Question: I've setup a site for a client with an SSL Certificate. Everything works fine in Chrome, Firefox, Opera, and Safari. All of them check out, and all of them have the locked symbols, green success messages, and the like. That's all fine and dandy until I get to Mobile browsers, and Internet Explorer (6 specifically, and others).

I'm using the following specs:
- -
I've done the following:
- - -
A question comes to mind.. Can an embedded Youtube video cause this error? If so, I removed the Youtube embedded video, and I still got the same error.
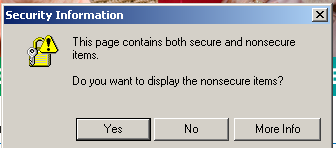
Answer: Here's your checklist of things to verify:
1. All loaded assets, such as images, scripts, css, favicons, etc. must be relative paths or be HTTPS.
2. All iframes must point to an actual page (relative or HTTPS). No SRC attribute, or an SRC of # or about:blank will raise the error. Some people have used javascript: false; with success.
3. Make sure all requests from your page are HTTPS. Google Analytics and other 3rd-party tools often have a special link you can use for HTTPS.
4. The codebase attribute of an object (Flash, Applets, etc) must be HTTPS. IE doesn't actually make a request on this, but it does check the protocol for some reason.
5. Anything that returns an HTTP error will cause the error to pop up, since IE considers its error pages to be "insecure".
6. If you have a JavaScript that calls removeChild() on a node that has a background image, it may cause this error. You can set outerHTML = '' instead without consequence.
Things that you don't have to worry about:
- - -